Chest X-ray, AP view. Patient: 55 years old, sex M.
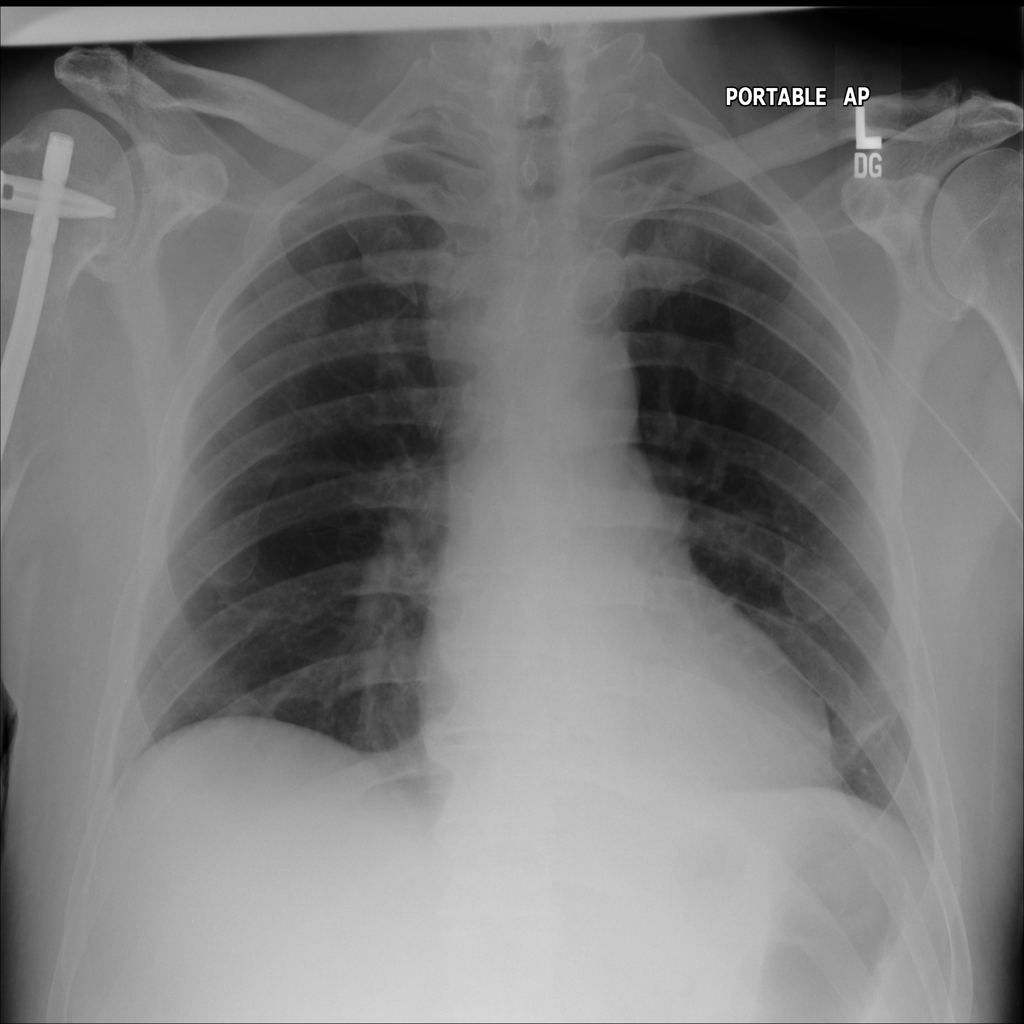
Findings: No Finding